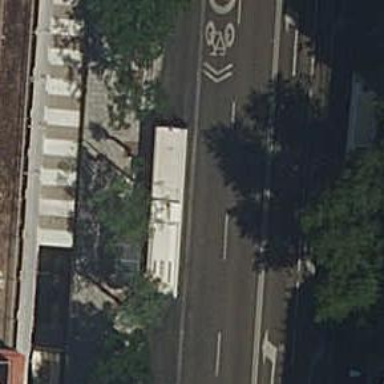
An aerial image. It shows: Bus stop with shelter. It is platform for public transport.